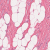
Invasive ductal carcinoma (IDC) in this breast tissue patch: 1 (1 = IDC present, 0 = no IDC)